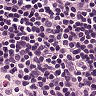
Metastatic tissue present: no